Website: walmart
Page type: review-order
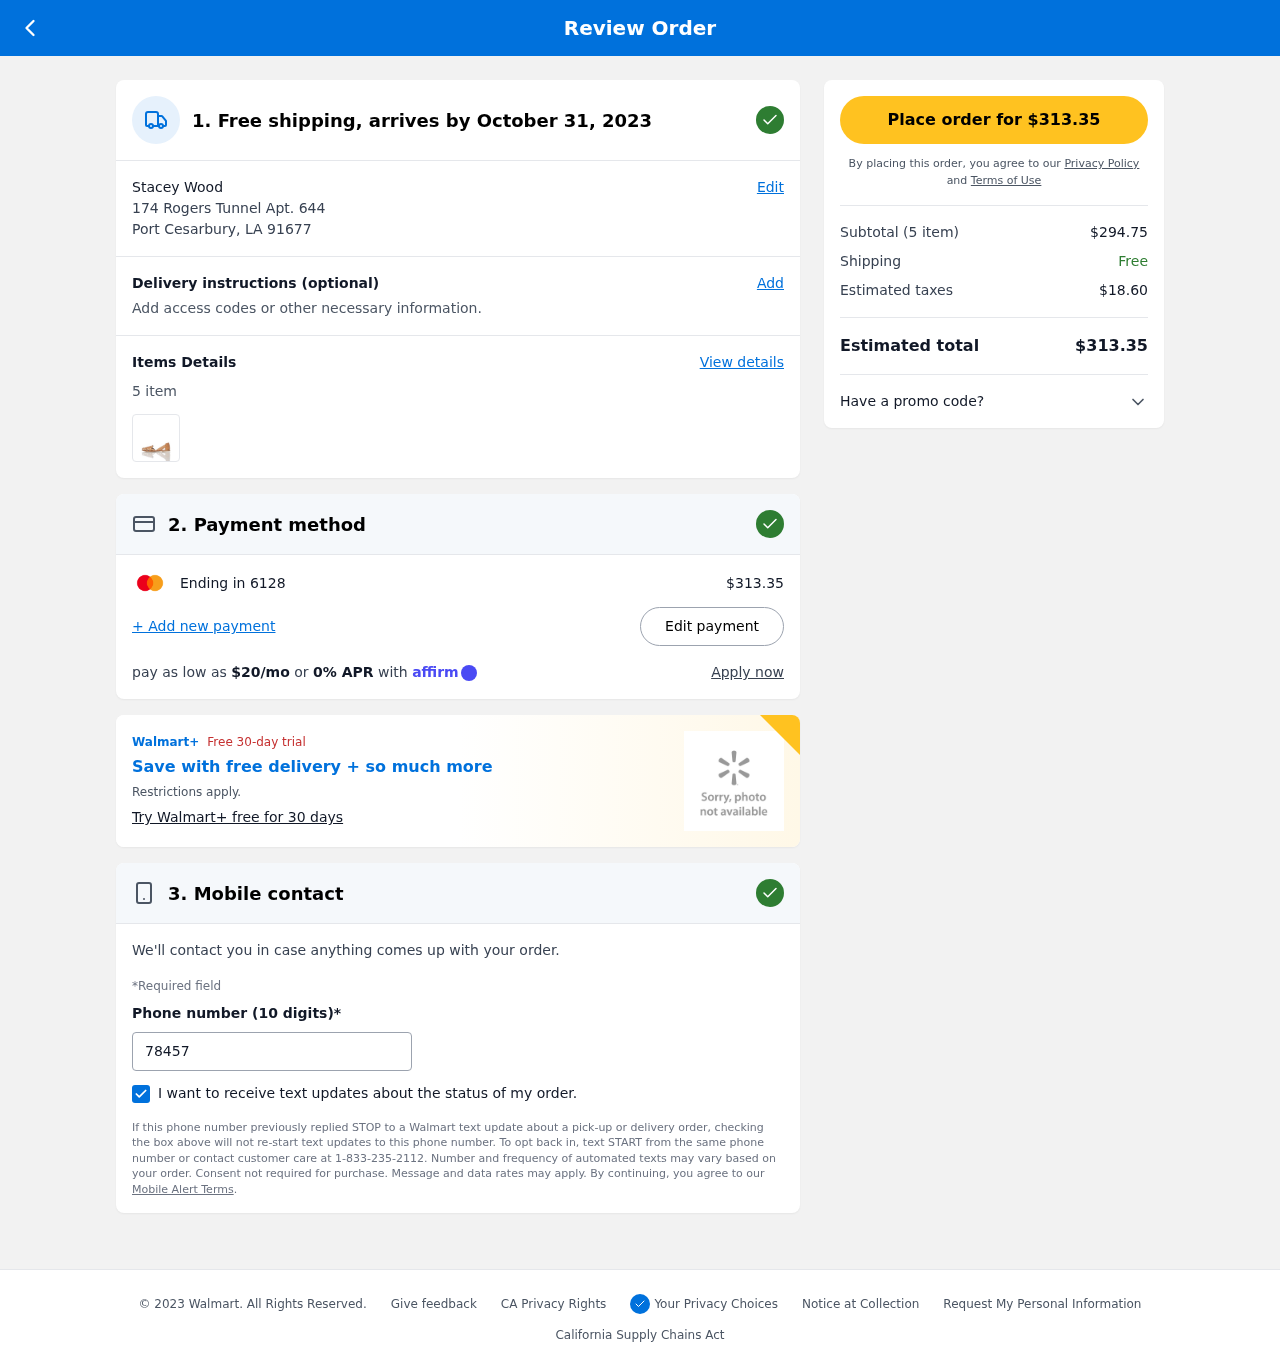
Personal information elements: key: PII_CARD_LAST4
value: Ending in 6128
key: PII_CITY_STATE_ZIP
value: Port Cesarbury, LA 91677
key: PII_FULLNAME
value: Stacey Wood
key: PII_PHONE
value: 7845766497
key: PII_STREET
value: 174 Rogers Tunnel Apt. 644
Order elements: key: ORDER_DELIVERY_DATE
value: October 31, 2023
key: ORDER_NUM_ITEMS
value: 5 item
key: ORDER_NUM_ITEMS
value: Subtotal (5 item)
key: ORDER_TOTAL
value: $313.35
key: ORDER_TOTAL
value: Place order for $313.35
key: ORDER_MONTHLY_PAYMENT
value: $20/mo
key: ORDER_SUBTOTAL
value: $294.75
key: ORDER_TAX
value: $18.60